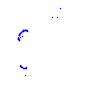
Particle: pion